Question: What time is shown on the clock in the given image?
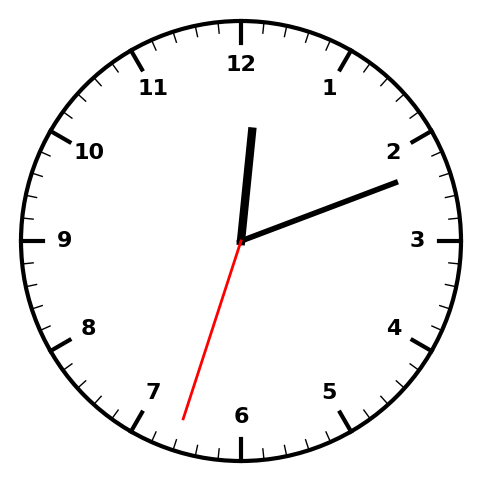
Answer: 12:11:33